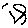
Label: bird